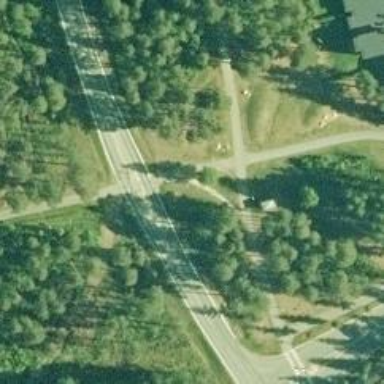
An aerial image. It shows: Asphalt cycleway.